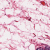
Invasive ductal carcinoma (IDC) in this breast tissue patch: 0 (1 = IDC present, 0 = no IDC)